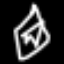
Label: diamond